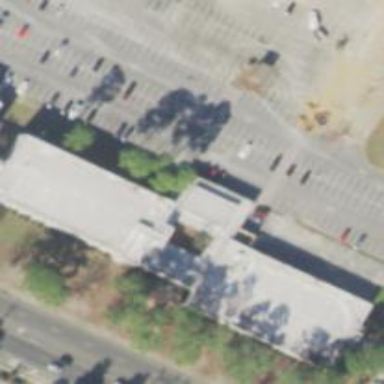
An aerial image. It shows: Parking space is available.